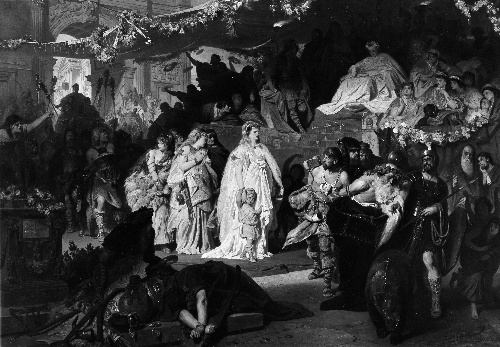
Title: Thusnelda at the Triumphal Entry of Germanicus into Rome
Artist: Karl Theodor von Piloty
Artist bio: German, Munich 1826–1886 Ambach bei Munich
Date: ca. 1875
Object type: Painting
Classification: Paintings
Medium: Oil on canvas
Dimensions: 53 x 77 1/4 in. (134.6 x 196.2 cm)
Department: European Paintings
Credit line: Gift of Horace Russell, 1887
Accession year: 1887
Repository: Metropolitan Museum of Art, New York, NY
Tags: Children|Men|Women|Crowd|Rome